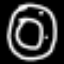
Label: donut